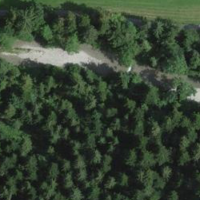
EUNIS habitat code: 43
Species observed at this site:
Sambucus racemosa
Filipendula ulmaria